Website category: camera
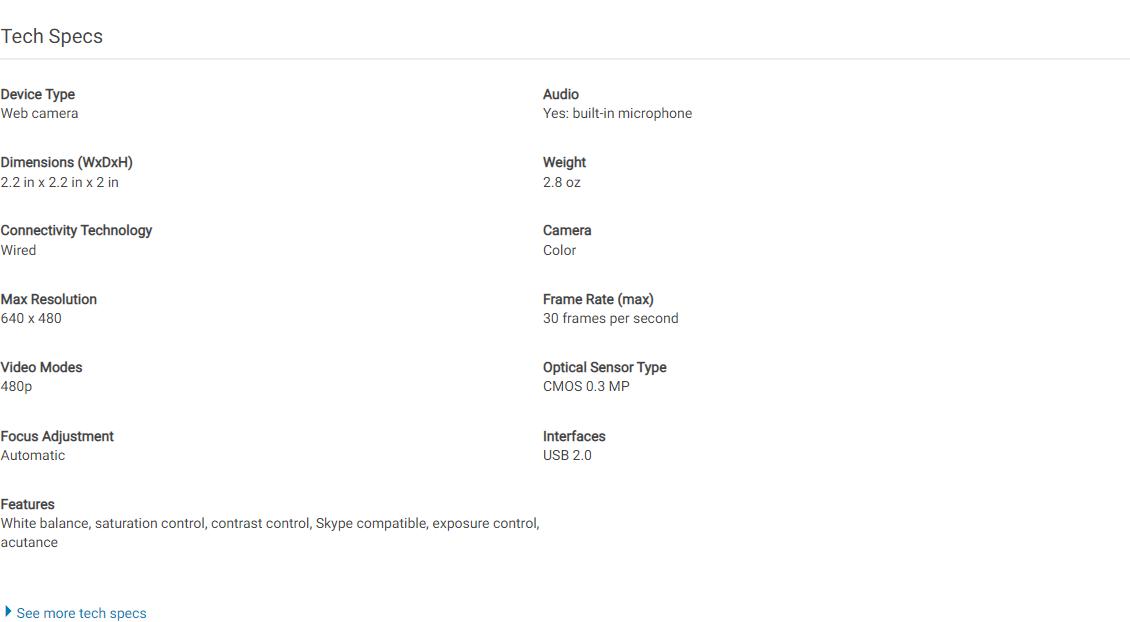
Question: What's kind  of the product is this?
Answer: Web camera

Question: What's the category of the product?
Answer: Web camera

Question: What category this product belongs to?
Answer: Web camera

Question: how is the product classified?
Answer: Web camera

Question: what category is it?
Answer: Web camera

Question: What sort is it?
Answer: Web camera

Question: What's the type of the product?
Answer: Web camera

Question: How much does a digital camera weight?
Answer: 2.8 oz

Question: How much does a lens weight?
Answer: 2.8 oz

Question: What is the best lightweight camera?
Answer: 2.8 oz

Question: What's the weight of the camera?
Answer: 2.8 oz

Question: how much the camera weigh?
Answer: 2.8 oz

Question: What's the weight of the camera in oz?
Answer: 2.8 oz

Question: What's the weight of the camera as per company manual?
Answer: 2.8 oz

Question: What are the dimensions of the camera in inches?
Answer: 2.2 in x 2.2 in x 2 in

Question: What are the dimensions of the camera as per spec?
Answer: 2.2 in x 2.2 in x 2 in

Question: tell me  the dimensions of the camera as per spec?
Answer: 2.2 in x 2.2 in x 2 in

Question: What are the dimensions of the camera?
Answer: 2.2 in x 2.2 in x 2 in

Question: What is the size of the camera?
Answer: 2.2 in x 2.2 in x 2 in

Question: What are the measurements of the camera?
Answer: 2.2 in x 2.2 in x 2 in

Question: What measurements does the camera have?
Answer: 2.2 in x 2.2 in x 2 in

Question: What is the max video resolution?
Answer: Web camera

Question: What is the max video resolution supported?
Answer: Web camera

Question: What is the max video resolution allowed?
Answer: Web camera